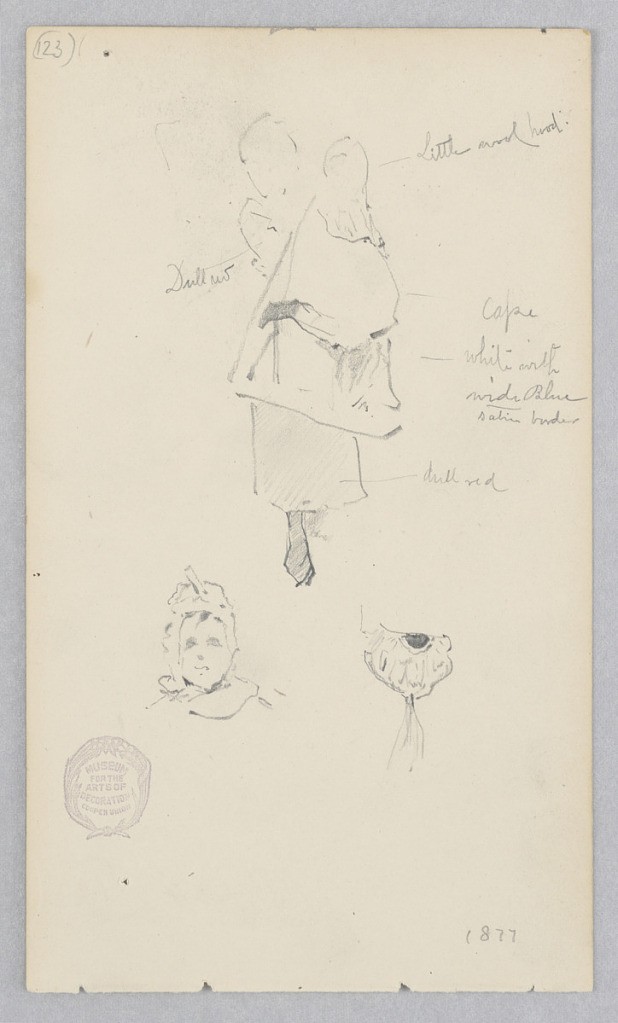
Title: Woman and child
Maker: Robert Frederick Blum, American, 1857–1903
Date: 1877
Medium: Graphite on wove paper
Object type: Drawing
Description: Sketch of a female figure holding a child with details of the bonnet.